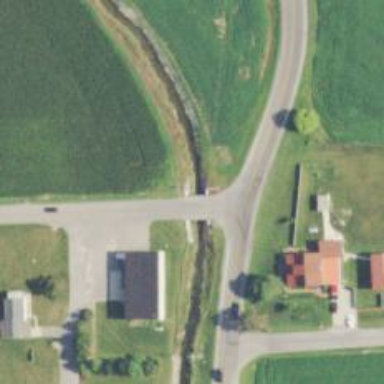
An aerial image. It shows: Culvert tunnel.